Question: I have a table and it has a 3 columns. The 'first column' is the data that contains value(numeric) and unit(percentage and etc..), the second column is 'numeric column', the third is 'Unit column'. What I want to do is split the numeric and the unit from the first column then put those split-ted data to its designated column.
Here is my table:

I tried this function:<URL>, it really does splitting alpha and numeric but then I'm new in using SQL Function, my problem there is the parameter must be in string 'STRING', so what I did is change it to Sub Query but it gives me error.
Sample COde:
'''
create function <URL>
returns table as return
(
with C as
(
select cast(substring(S.Value, S1.Pos, S2.L) as int) as Number,
stuff(s.Value, 1, S1.Pos + S2.L, '') as Value
from (select @String+' ') as S(Value)
cross apply (select patindex('%[0-9]%', S.Value)) as S1(Pos)
cross apply (select patindex('%[^0-9]%', stuff(S.Value, 1, S1.Pos, ''))) as S2(L)
union all
select cast(substring(S.Value, S1.Pos, S2.L) as int),
stuff(S.Value, 1, S1.Pos + S2.L, '')
from C as S
cross apply (select patindex('%[0-9]%', S.Value)) as S1(Pos)
cross apply (select patindex('%[^0-9]%', stuff(S.Value, 1, S1.Pos, ''))) as S2(L)
where patindex('%[0-9]%', S.Value) > 0
)
select Number
from C
)
'''
'''
declare @S varchar(max)
select number from GetNumbersFromText(Select SomeColm From Table_Name) option (maxrecursion 0)
'''
BTW, im using sql server 2005.
Thanks!
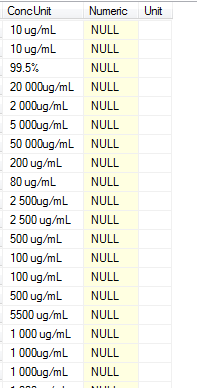
Answer: If the numeric part is always at the beginning, then you can use this:
'''
PATINDEX('%[0-9][^0-9]%', ConcUnit)
'''
to get the index of the last digit.
Thus, this:
'''
DECLARE @str VARCHAR(MAX) = '4000 ug/ML'
SELECT LEFT(@str, PATINDEX('%[0-9][^0-9]%', @str )) AS Number,
LTRIM(RIGHT(@str, LEN(@str) - PATINDEX('%[0-9][^0-9]%', @str ))) As Unit
'''
gives you:
'''
Number Unit
-------------
4000 ug/ML
'''
If numeric data include double values as well, then you can use this:
'''
SELECT LEN(@str) - PATINDEX ('%[^0-9][0-9]%', REVERSE(@str))
'''
to get .
Thus, this:
'''
SELECT LEFT(@str, LEN(@str) - PATINDEX ('%[^0-9][0-9]%', REVERSE(@str)))
'''
gives you the numeric part.
And this:
'''
SELECT LEFT(@str, LEN(@str) - PATINDEX ('%[^0-9][0-9]%', REVERSE(@str))) AS Numeric,
CASE
WHEN CHARINDEX ('%', @str) <> 0 THEN LTRIM(RIGHT(@str, LEN(@str) - CHARINDEX ('%', @str)))
ELSE LTRIM(RIGHT(@str, PATINDEX ('%[^0-9][0-9]%', REVERSE(@str))))
END AS Unit
'''
gives you both numberic and unit part.
Here are some tests that I made with the data you have posted:
Input:
'''
DECLARE @str VARCHAR(MAX) = '50 000ug/ML'
'''
Output:
'''
Numeric Unit
------------
50 000 ug/ML
'''
Input:
'''
DECLARE @str VARCHAR(MAX) = '99.5%'
'''
Output:
'''
Numeric Unit
------------
99.5
'''
Input:
'''
DECLARE @str VARCHAR(MAX) = '4000 . 35 % ug/ML'
'''
Output:
'''
Numeric Unit
------------------
4000 . 35 ug/ML
'''